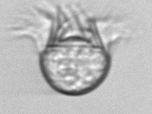
Label: Ciliophora